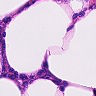
Metastatic tissue present: no